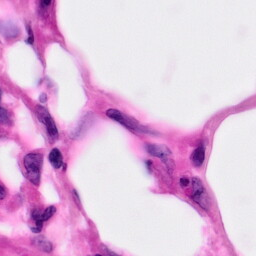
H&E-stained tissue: Pancreatic